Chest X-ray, AP view. Patient: 51 years old, sex F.
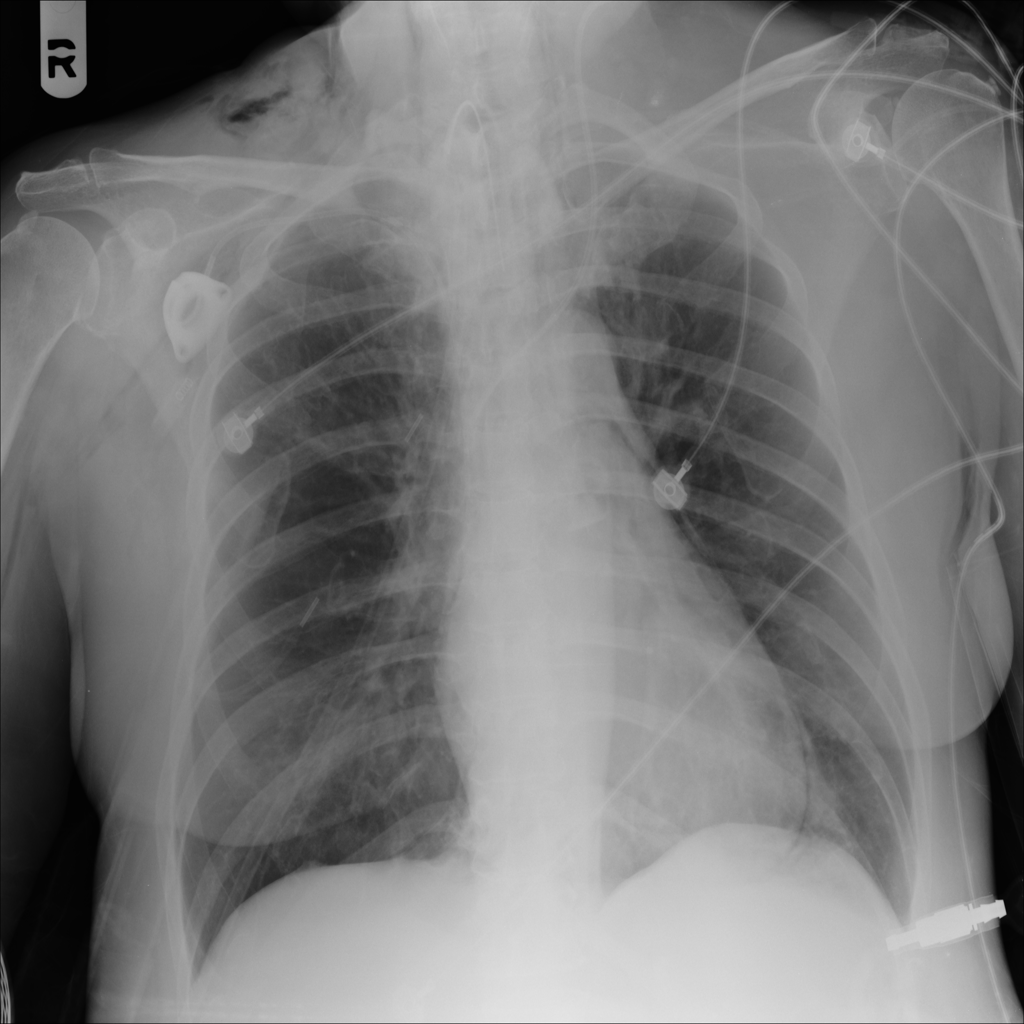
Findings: No Finding